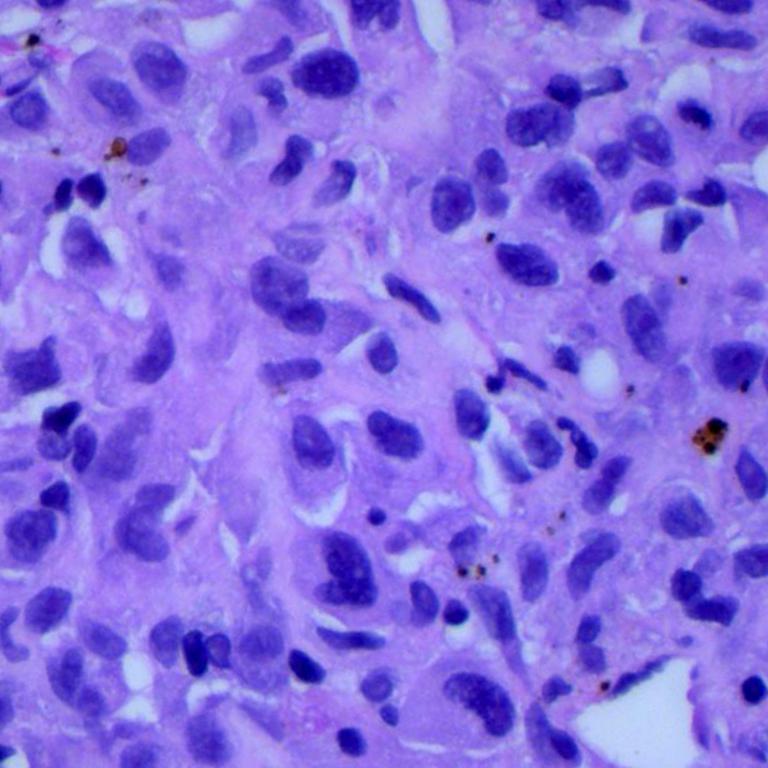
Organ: lung
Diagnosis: adenocarcinomas